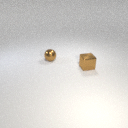
small brown metal sphere behind small brown metal cube